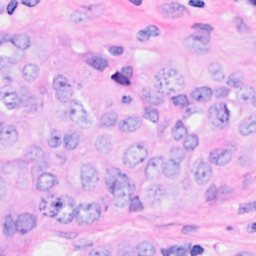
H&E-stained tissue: Breast